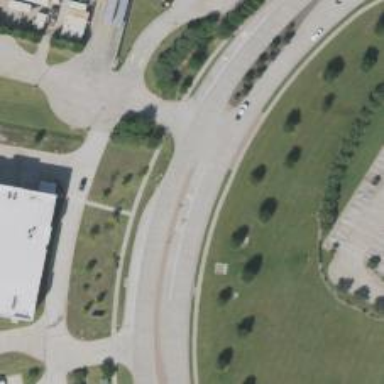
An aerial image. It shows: Tertiary road with separate sidewalk.